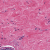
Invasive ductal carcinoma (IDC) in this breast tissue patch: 0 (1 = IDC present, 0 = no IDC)